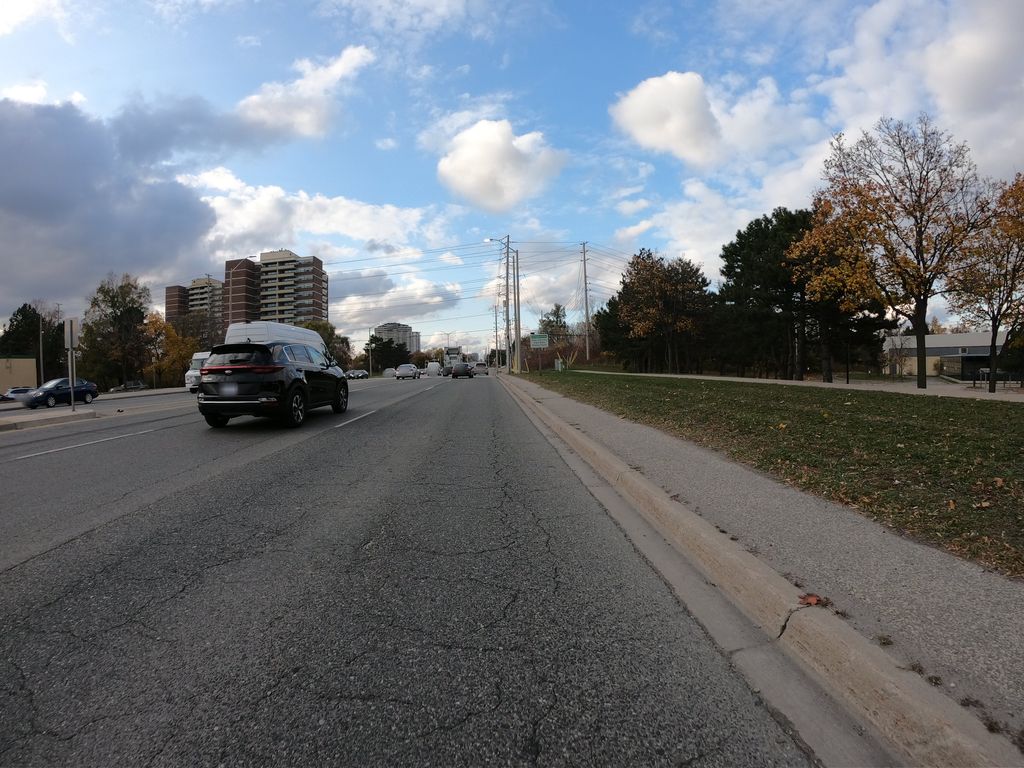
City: toronto